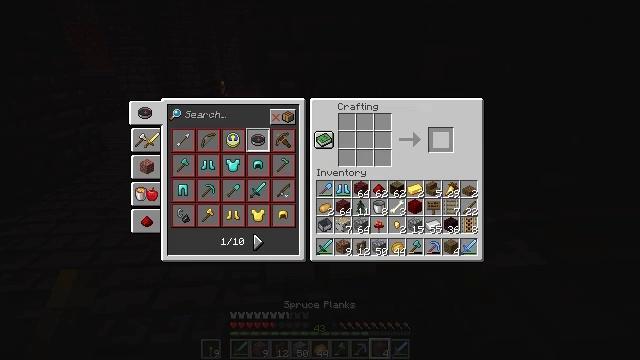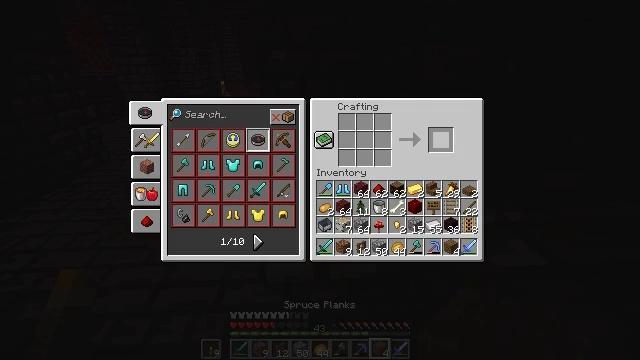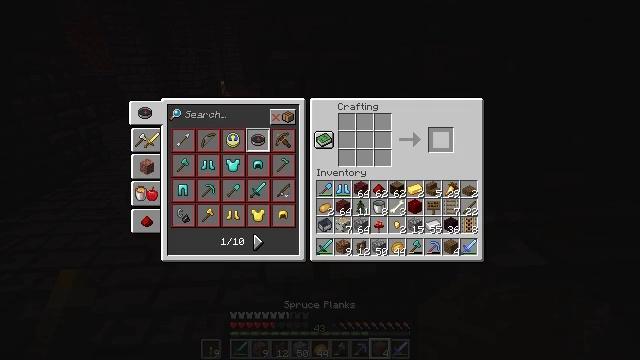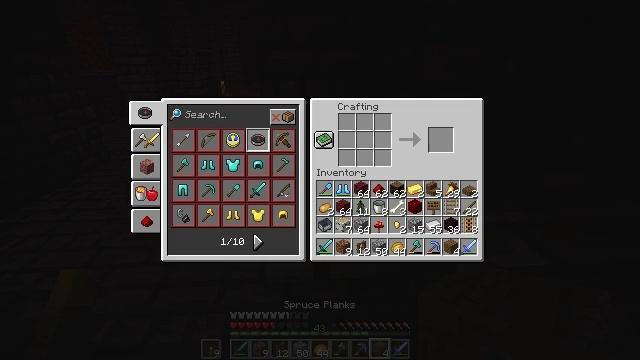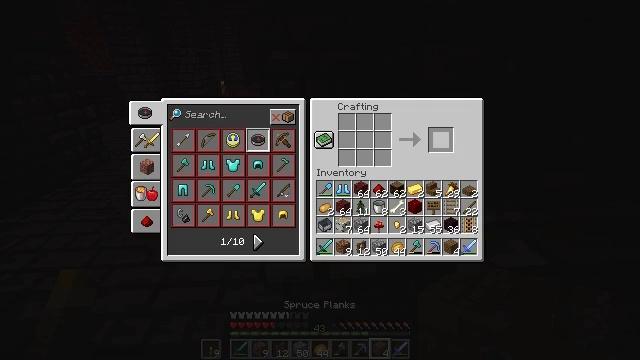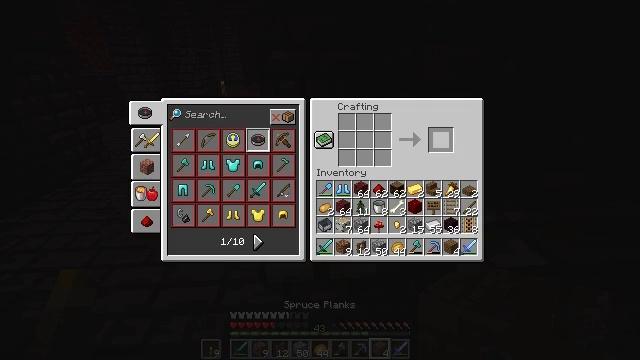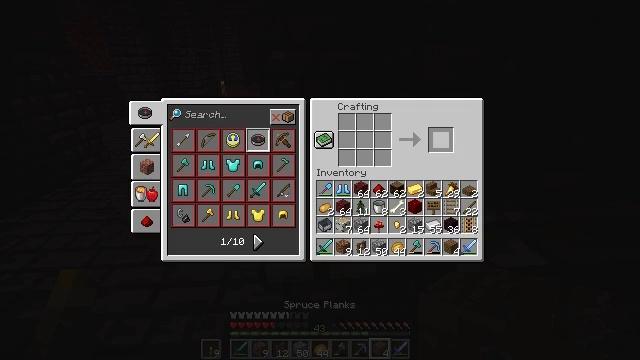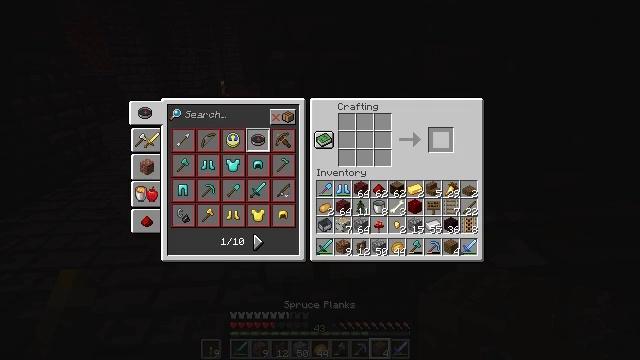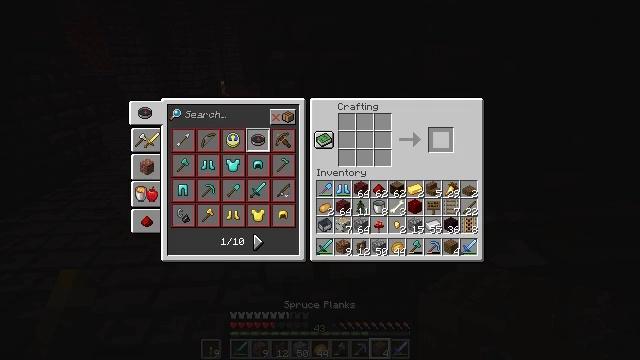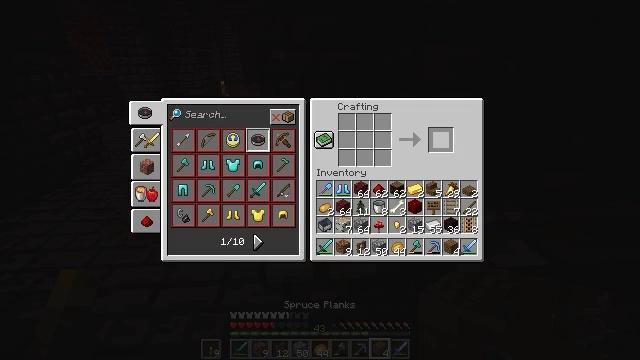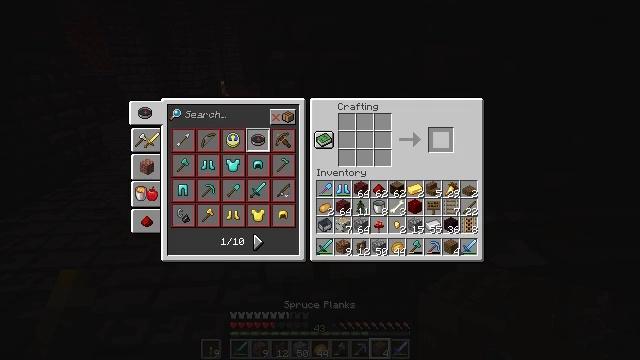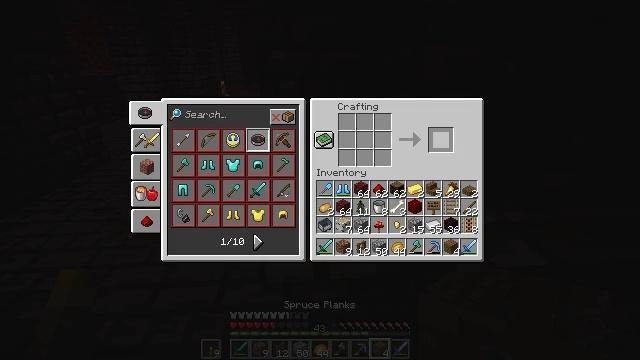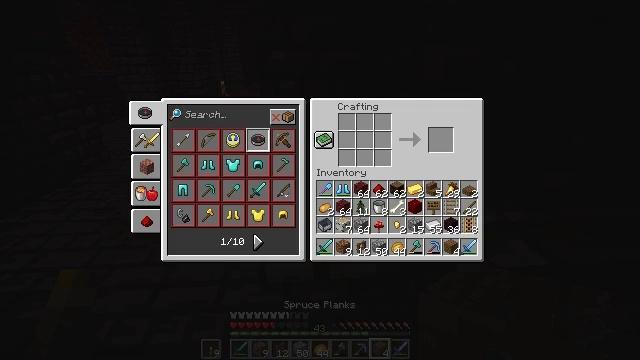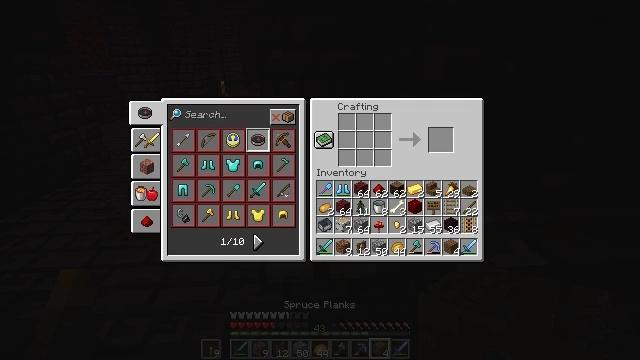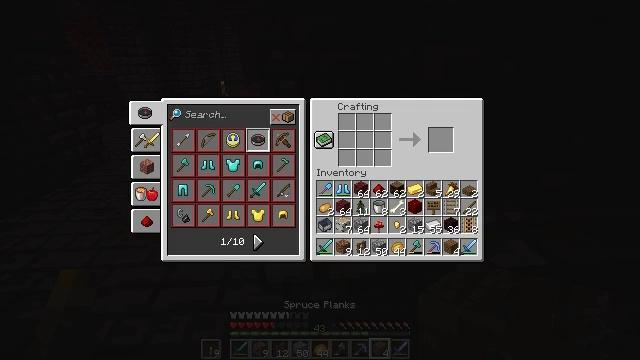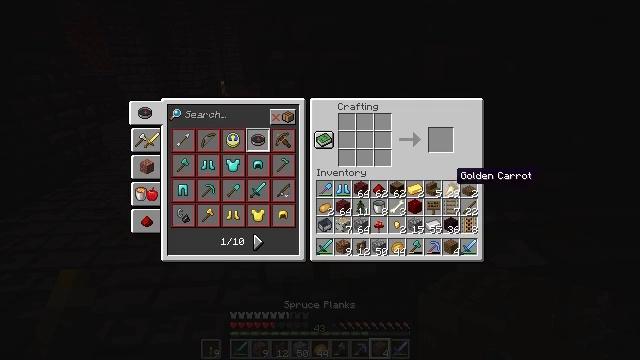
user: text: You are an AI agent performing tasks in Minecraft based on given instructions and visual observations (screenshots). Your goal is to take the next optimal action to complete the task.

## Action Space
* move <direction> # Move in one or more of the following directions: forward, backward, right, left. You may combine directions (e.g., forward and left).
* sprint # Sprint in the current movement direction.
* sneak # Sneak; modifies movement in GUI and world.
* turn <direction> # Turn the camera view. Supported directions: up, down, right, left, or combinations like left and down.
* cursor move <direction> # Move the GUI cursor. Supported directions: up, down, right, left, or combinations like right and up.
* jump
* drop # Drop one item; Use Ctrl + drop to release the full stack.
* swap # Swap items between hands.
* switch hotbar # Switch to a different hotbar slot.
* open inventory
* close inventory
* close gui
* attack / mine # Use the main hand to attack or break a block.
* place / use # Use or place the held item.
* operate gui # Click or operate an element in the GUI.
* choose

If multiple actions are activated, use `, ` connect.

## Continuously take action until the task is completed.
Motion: motion action
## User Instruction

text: Drop a crimson fungus.
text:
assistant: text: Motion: sneak, open gui
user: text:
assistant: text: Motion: sneak
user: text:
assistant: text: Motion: sneak
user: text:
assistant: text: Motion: sneak
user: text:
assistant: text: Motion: sneak
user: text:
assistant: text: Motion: sneak
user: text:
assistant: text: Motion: sneak
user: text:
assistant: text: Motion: sneak
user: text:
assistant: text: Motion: sneak
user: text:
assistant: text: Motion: no_op
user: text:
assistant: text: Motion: no_op
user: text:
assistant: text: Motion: cursor move down
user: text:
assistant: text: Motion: cursor move down
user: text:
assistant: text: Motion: cursor move down
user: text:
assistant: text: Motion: cursor move down
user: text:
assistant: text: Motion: no_op
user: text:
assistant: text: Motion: no_op
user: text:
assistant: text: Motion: cursor move left
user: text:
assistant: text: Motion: cursor move left and up
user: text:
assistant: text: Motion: cursor move left and up
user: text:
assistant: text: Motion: cursor move left and up
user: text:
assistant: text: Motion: cursor move left
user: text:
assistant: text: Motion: cursor move left
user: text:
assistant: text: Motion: cursor move left
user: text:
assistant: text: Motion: no_op
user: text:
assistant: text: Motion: no_op
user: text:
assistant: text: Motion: no_op
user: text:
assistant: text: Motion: no_op
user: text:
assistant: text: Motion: no_op
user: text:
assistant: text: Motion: no_op